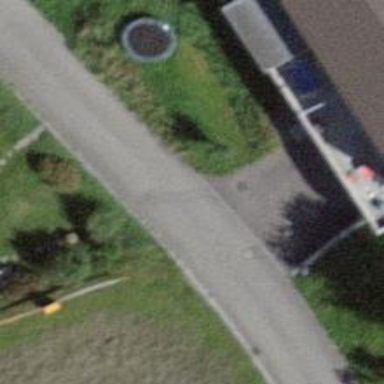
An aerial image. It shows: Residential road without sidewalk.